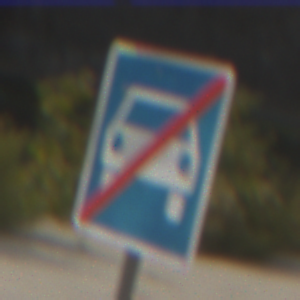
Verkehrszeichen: EndeKraftfahrstrasse
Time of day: MorningAfternoon
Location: Outdoor (Suburban)
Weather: PartlyCloudy
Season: NotSpecified
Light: Natural